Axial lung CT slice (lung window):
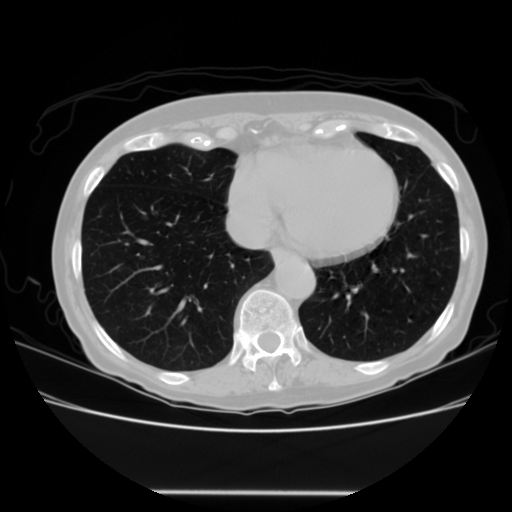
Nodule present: no